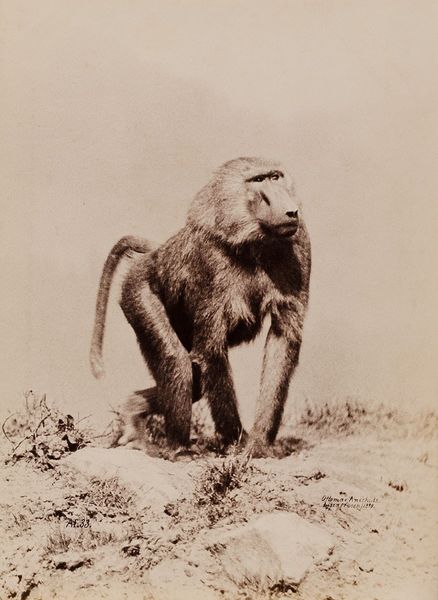
Titel: Pavian
Künstler: Ottomar Anschütz
Standort: Hamburg
Institution: Museum für Kunst und Gewerbe Hamburg
Schlagwörter: affe, foto, fotografie, photographie, photo, affen, albumin, lichtbild, naturfotografie, bildwerke, angewandte und bildende kunst, hessische systematik, tierfotografie, naturphotographie, tierphotographie, schwarzweißpositivverfahren, silbersalzverfahren, schwarzweißfotografie, albuminpapier